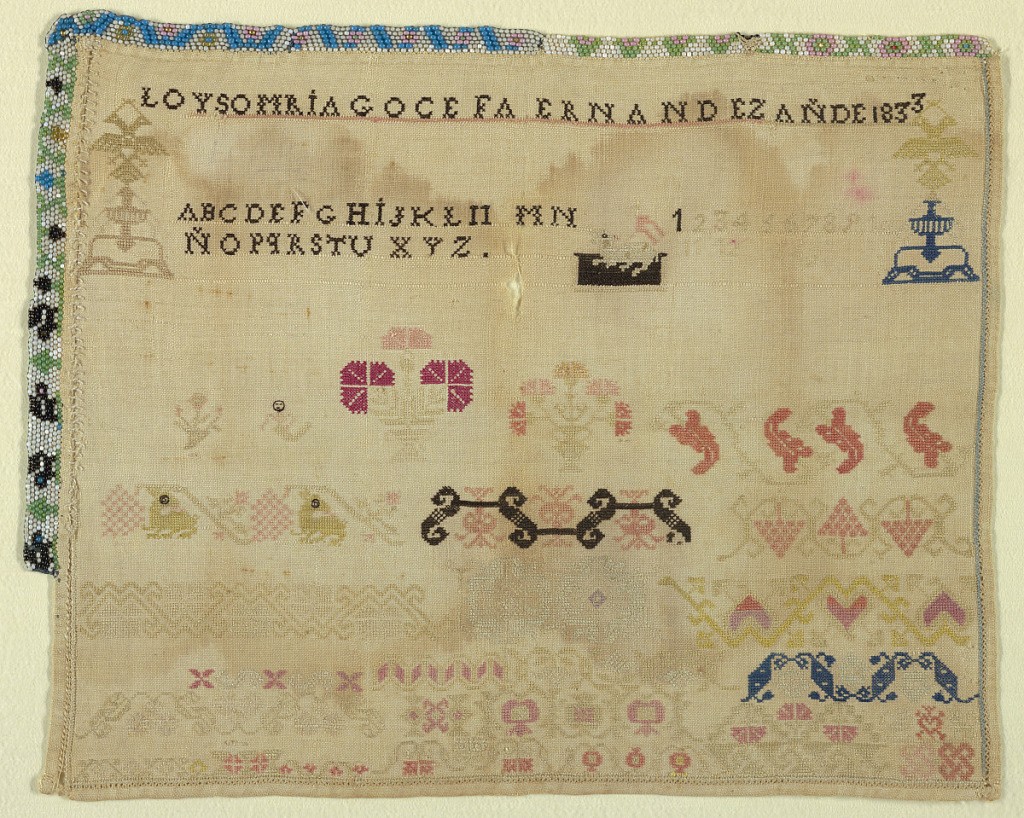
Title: Sampler
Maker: Maria Gocefa Ernandez
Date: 1833
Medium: silk embroidery on cotton foundation, glass beads Technique: embroidered in cross stitches, with needle made lace using beads at edge, plain weave foundation
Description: Signature, alphabet, and bands of pattern in tiny stitches; beadwork border on two sides.